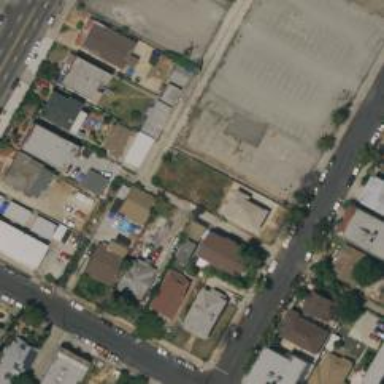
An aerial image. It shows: Alleyway designated as service road.